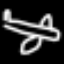
Label: airplane